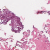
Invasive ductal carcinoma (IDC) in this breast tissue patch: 0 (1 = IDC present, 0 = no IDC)